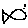
Label: fish